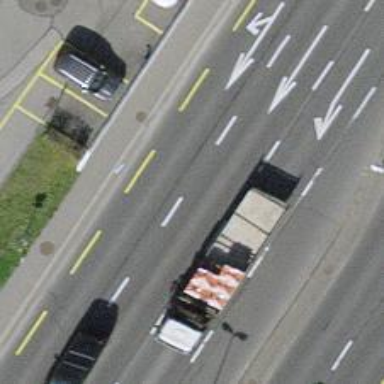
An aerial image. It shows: Secondary road with asphalt surface.